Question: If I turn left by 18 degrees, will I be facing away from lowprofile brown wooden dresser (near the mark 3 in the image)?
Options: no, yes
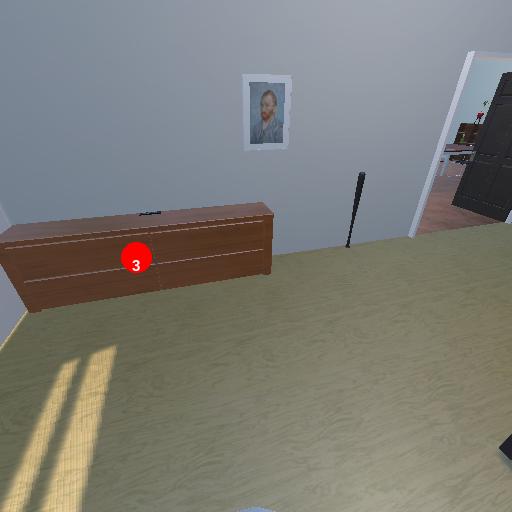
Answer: no